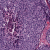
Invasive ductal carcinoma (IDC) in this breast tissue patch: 0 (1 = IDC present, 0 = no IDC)